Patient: sex M, age 48
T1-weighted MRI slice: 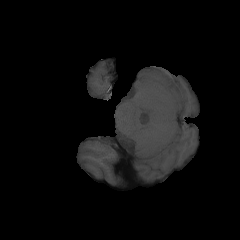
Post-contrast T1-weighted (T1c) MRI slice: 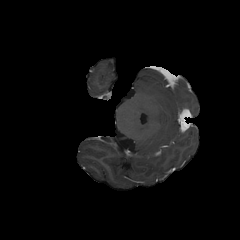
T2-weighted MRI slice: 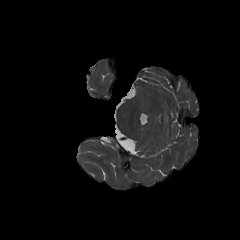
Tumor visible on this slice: no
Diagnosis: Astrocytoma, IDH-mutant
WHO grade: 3